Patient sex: M
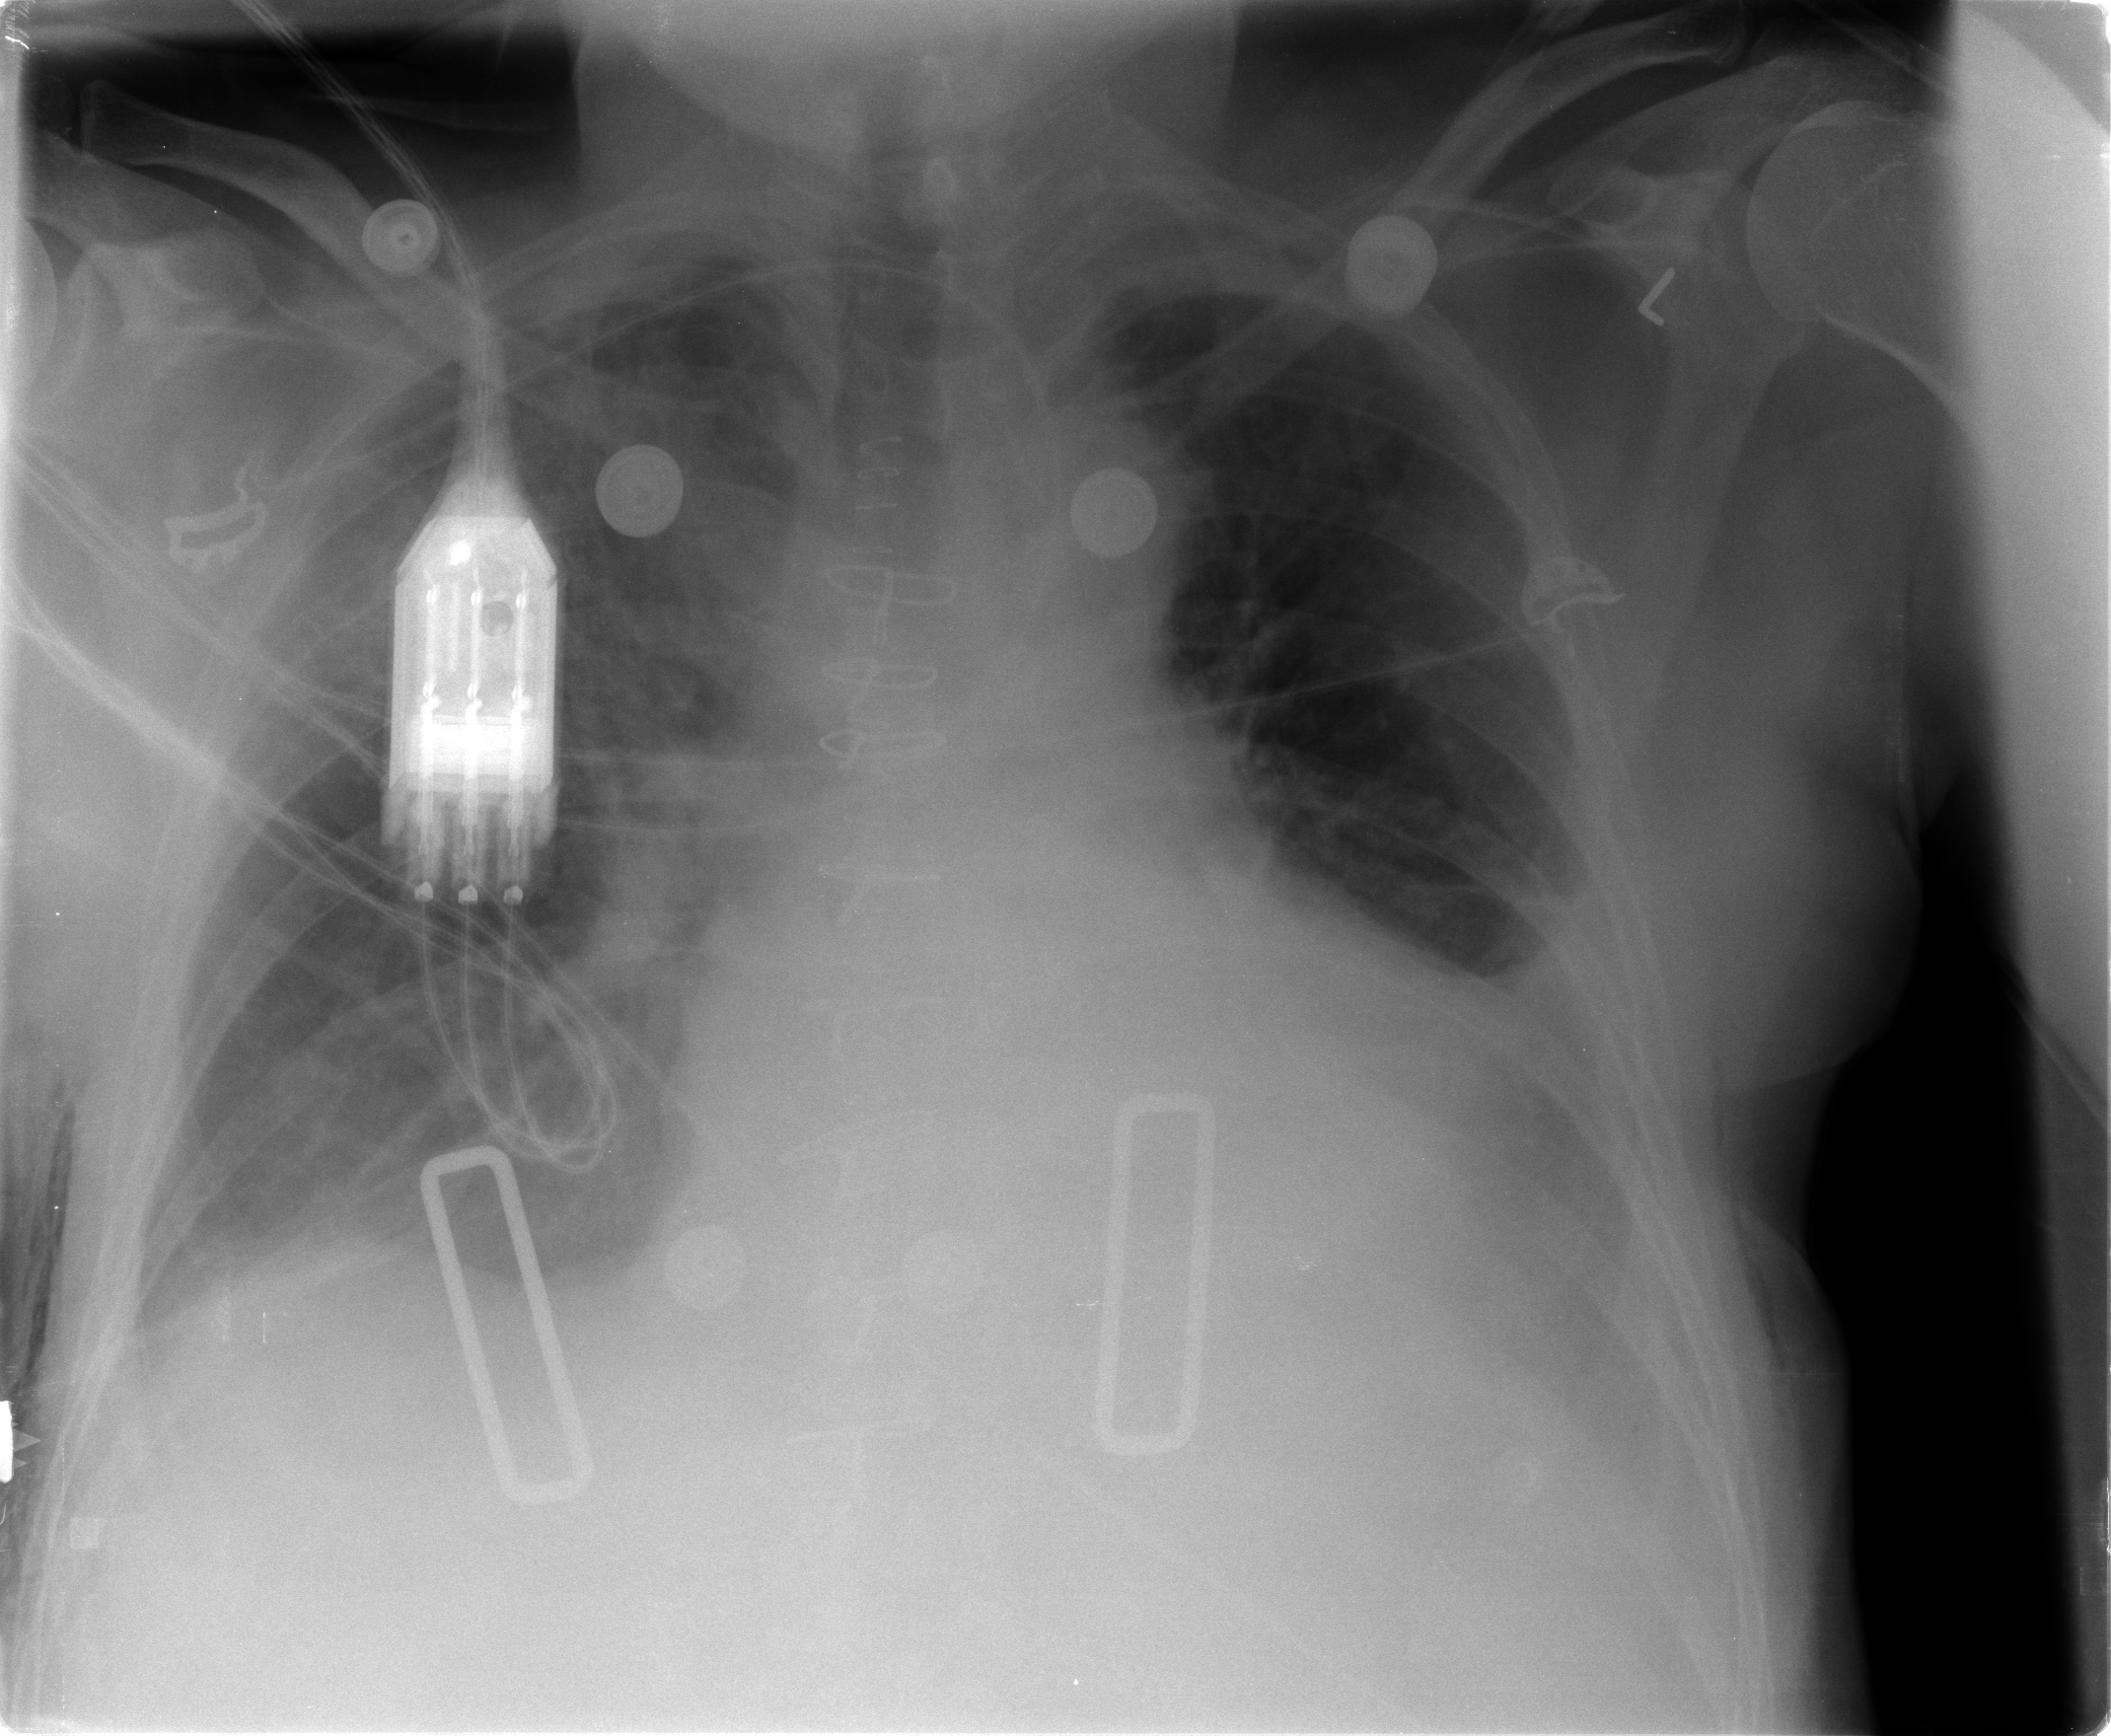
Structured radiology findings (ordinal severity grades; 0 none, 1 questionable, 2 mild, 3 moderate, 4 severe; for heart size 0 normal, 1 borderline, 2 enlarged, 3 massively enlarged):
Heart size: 2
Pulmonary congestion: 2
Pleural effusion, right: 1
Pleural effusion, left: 3
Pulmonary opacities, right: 2
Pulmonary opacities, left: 0
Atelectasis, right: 2
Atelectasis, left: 3